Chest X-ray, AP view. Patient: 47 years old, sex F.
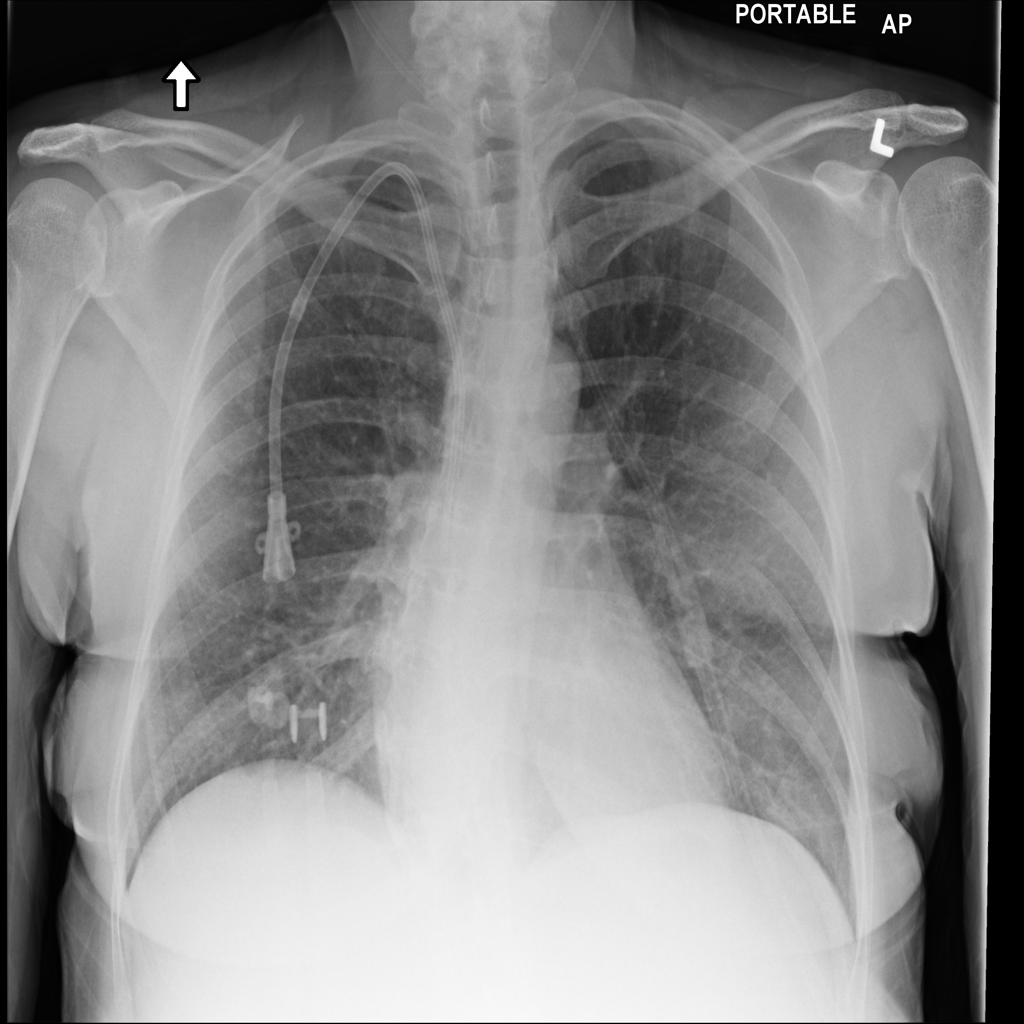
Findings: No Finding